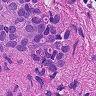
Metastatic tissue present: yes